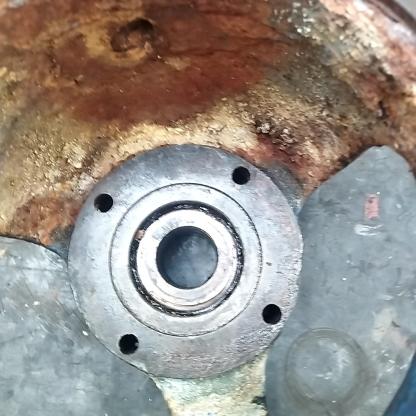
Klasa: inne